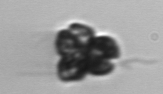
Label: Corymbellus